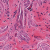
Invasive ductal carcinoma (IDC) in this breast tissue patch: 0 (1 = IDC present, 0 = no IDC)